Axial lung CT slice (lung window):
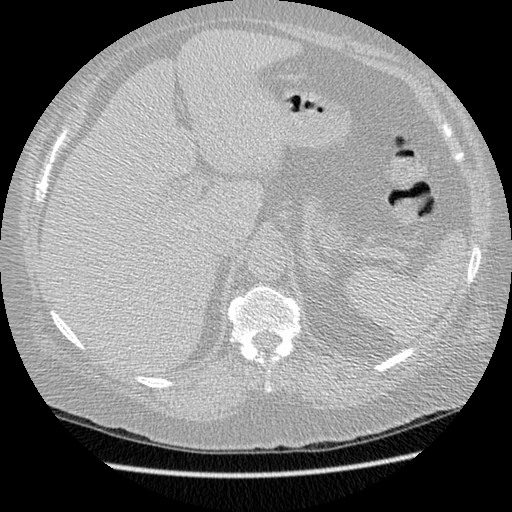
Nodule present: no